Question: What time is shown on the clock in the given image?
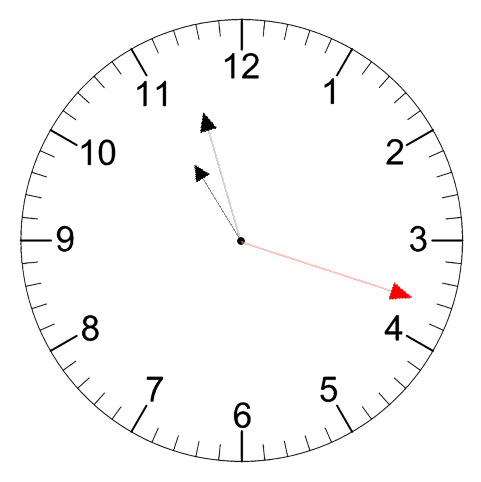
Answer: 10:57:18